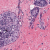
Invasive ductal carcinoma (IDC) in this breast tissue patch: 0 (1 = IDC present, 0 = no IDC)